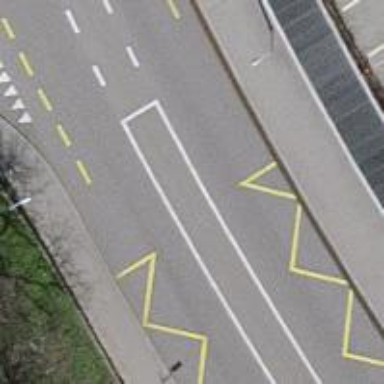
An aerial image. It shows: Bus stop for trolleybuses with designated stop position for public transport.